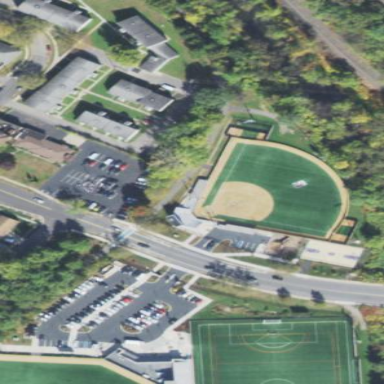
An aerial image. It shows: Softball pitch for leisure land activities.